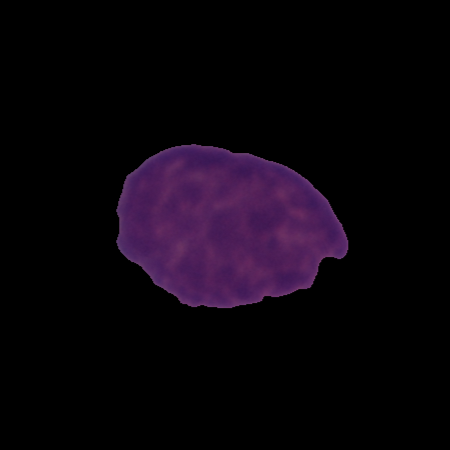
Label: cancer